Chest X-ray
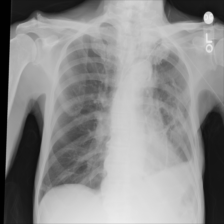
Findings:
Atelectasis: negative
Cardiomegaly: negative
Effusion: negative
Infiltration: negative
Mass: negative
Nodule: negative
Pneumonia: negative
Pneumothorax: negative
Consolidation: negative
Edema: negative
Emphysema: negative
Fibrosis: positive
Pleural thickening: negative
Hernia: negative